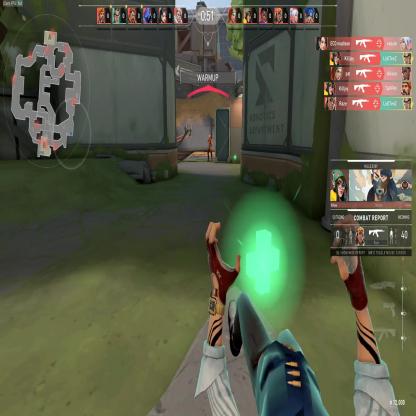
Label: enemy